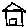
Label: house